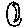
Label: moon